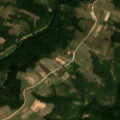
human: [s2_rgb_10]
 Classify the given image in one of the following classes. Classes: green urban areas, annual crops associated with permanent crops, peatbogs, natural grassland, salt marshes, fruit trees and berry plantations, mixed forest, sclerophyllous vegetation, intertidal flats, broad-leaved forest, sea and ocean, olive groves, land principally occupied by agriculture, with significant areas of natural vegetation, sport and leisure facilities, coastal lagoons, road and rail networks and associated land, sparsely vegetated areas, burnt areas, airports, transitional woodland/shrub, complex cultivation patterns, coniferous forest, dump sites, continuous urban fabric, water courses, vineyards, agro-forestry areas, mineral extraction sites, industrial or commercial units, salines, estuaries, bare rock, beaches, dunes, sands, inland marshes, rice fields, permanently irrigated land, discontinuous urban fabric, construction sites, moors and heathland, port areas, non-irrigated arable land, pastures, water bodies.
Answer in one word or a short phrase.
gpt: complex cultivation patterns, land principally occupied by agriculture, with significant areas of natural vegetation, broad-leaved forest, mixed forest